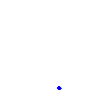
Particle: pion